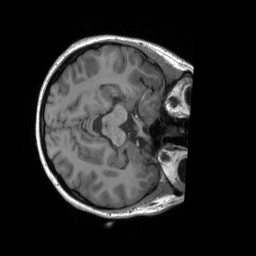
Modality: T1w
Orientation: axial
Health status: healthy
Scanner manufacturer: siemens
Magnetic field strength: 3 T
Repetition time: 1.9 s
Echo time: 0.00232 s